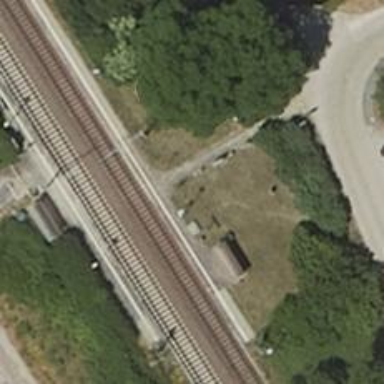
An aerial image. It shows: Close-up of railway platform edge.